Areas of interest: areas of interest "Parking Lot"
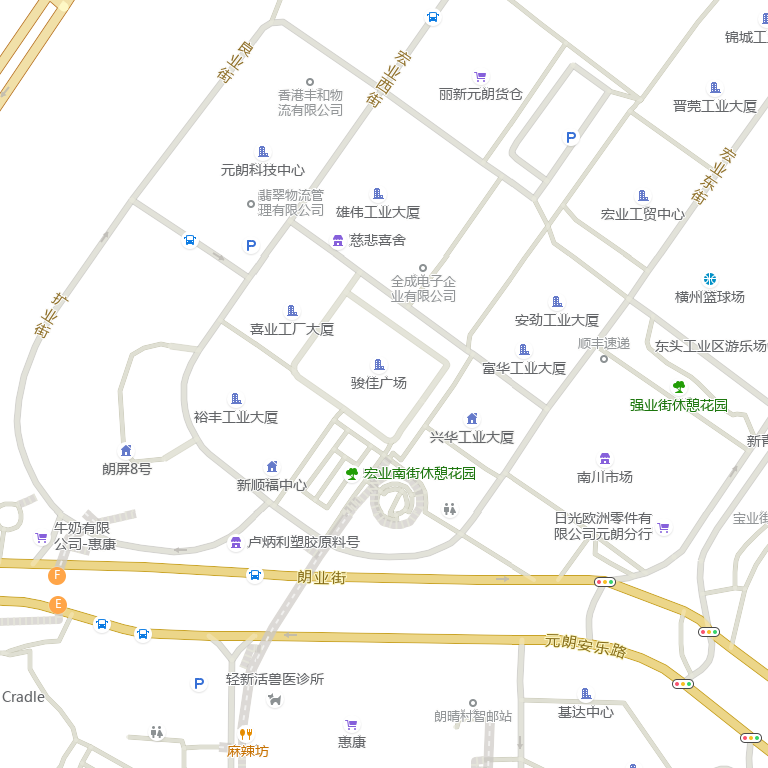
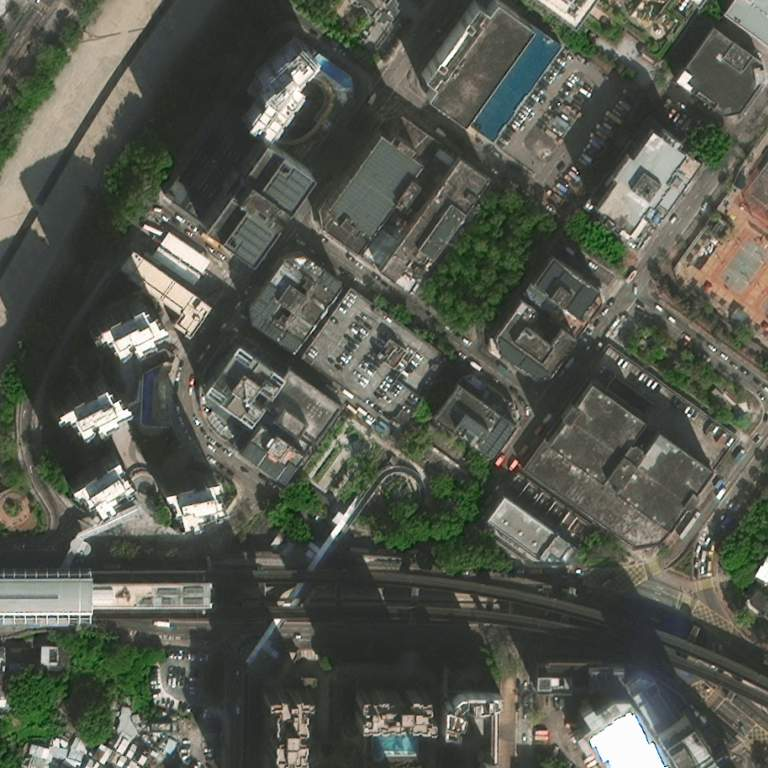